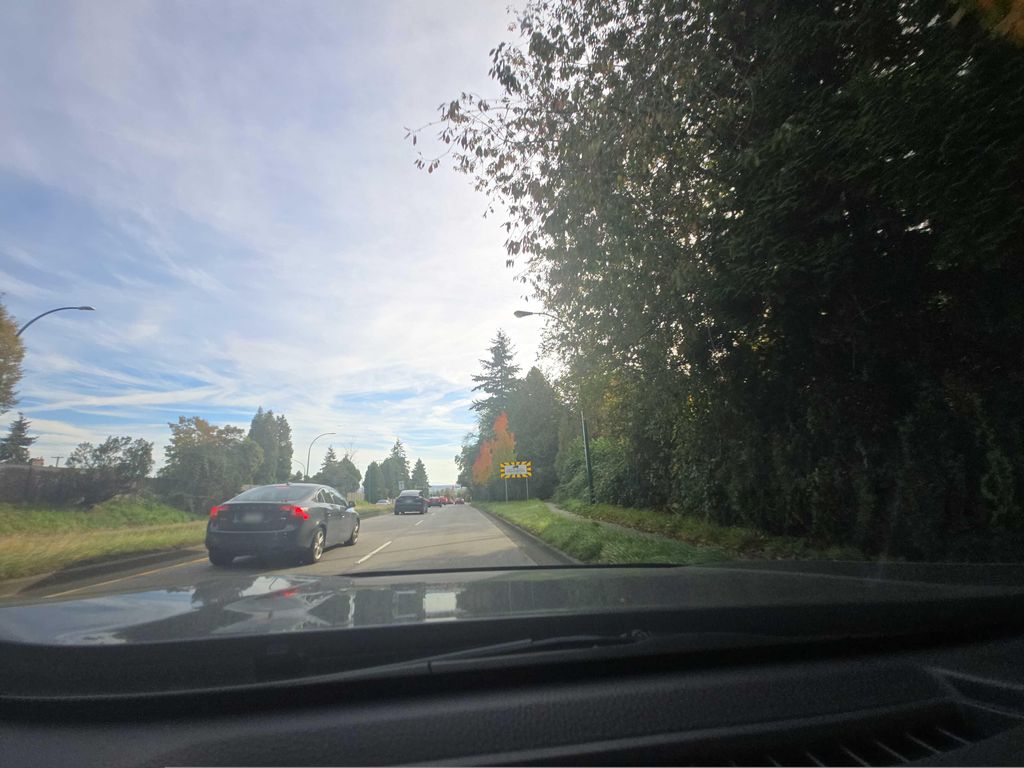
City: vancouver